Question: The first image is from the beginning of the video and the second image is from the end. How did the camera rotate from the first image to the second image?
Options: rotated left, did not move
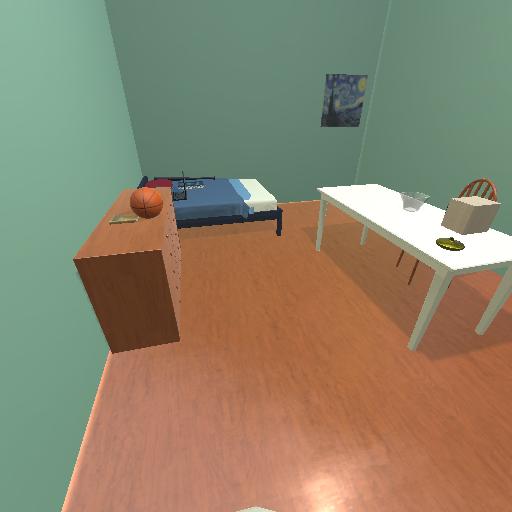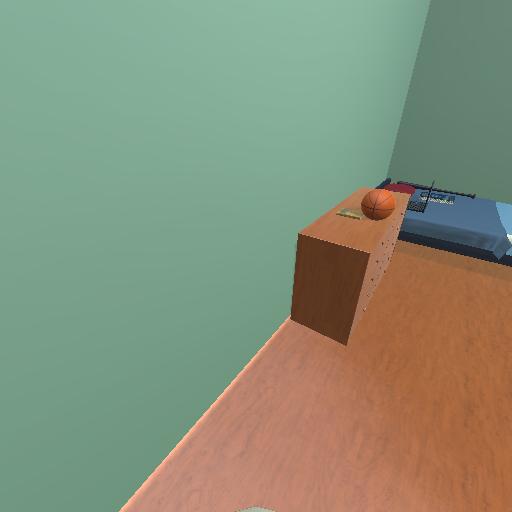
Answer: rotated left